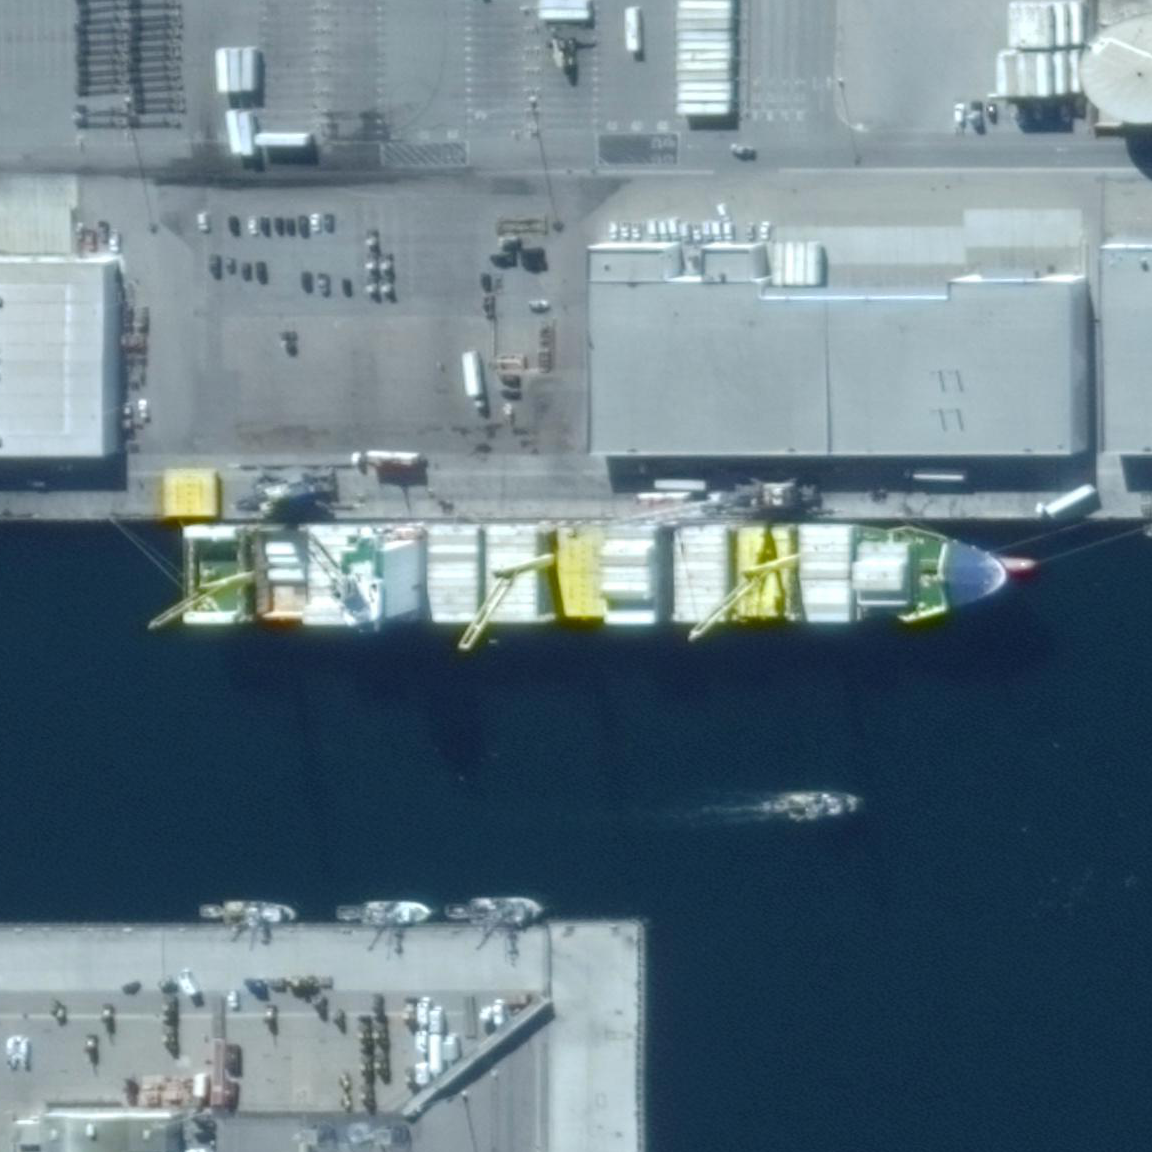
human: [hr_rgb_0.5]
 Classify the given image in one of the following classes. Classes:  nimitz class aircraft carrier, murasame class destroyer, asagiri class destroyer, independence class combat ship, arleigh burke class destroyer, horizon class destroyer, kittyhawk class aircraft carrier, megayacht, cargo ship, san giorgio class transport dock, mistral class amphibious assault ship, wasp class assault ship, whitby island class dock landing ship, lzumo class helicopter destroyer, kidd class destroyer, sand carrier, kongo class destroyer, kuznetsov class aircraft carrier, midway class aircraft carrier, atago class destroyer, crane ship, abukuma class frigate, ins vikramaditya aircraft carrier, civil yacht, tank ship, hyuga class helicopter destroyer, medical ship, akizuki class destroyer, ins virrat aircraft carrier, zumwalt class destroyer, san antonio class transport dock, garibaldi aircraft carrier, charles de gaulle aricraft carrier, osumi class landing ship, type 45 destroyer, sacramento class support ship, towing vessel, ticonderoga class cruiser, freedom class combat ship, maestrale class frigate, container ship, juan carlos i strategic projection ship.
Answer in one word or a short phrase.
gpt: Container ship